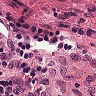
Metastatic tissue present: no